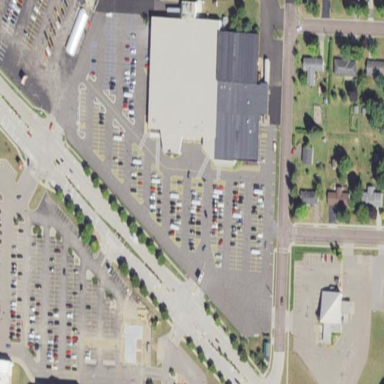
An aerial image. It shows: Retail area.